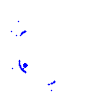
Particle: pion